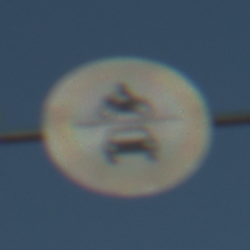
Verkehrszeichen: VerbotKraftfahrzeuge
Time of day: MorningAfternoon
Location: Outdoor (Suburban)
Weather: PartlyCloudy
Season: NotSpecified
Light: Natural